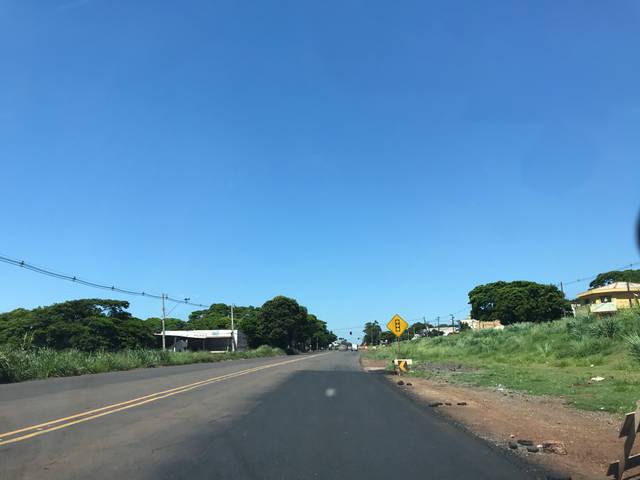
Region: Brazil
Coordinates: -23.44, -51.892